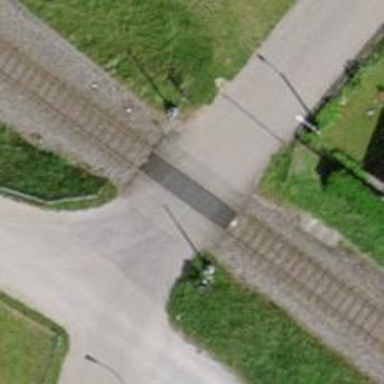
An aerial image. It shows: Automatic barrier at full level railway crossing.